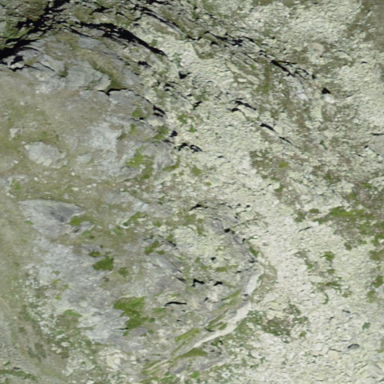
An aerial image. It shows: Landscape of bare rock.